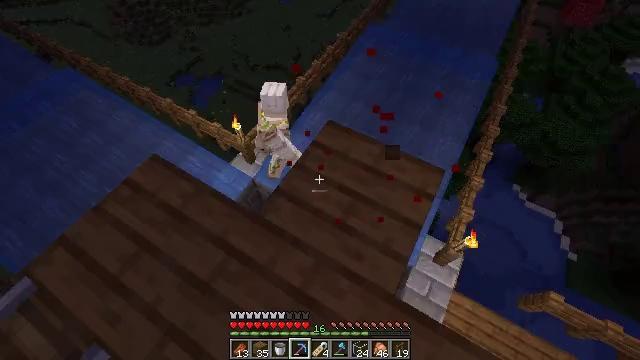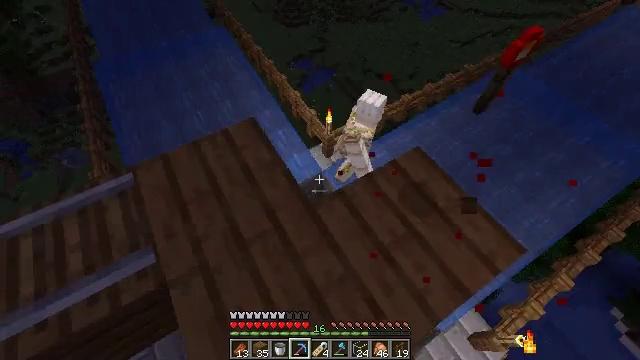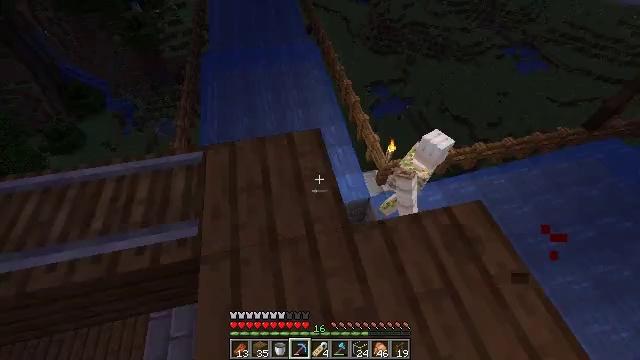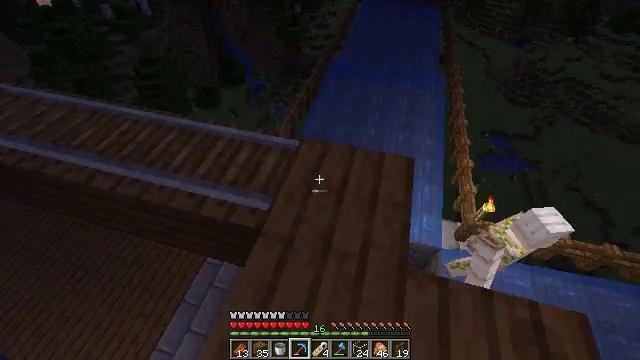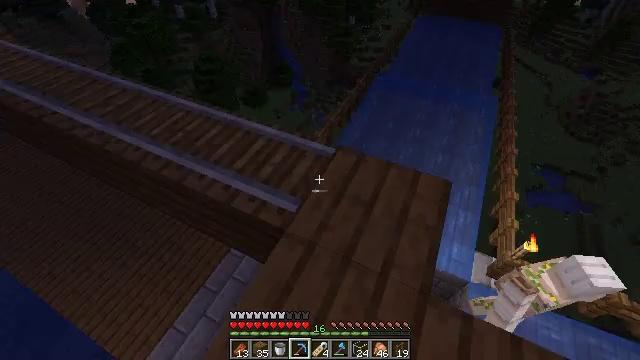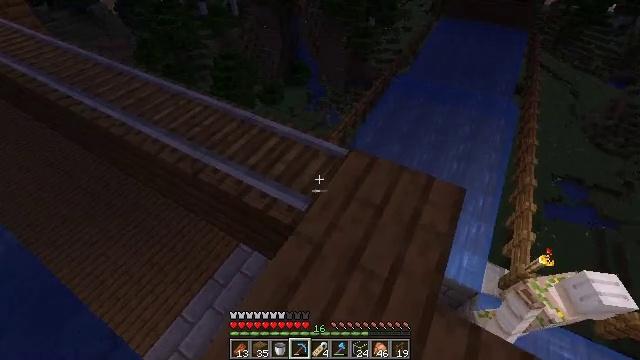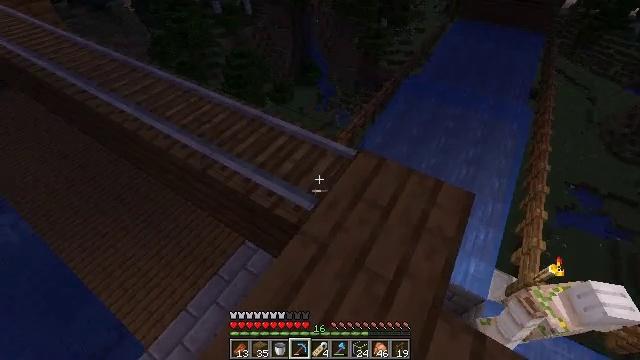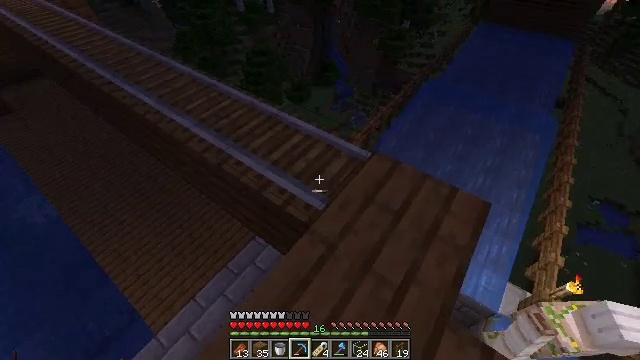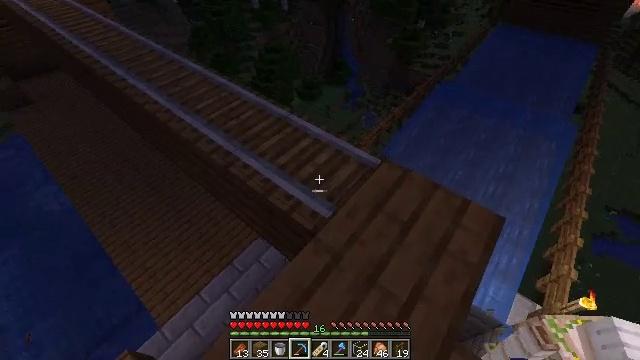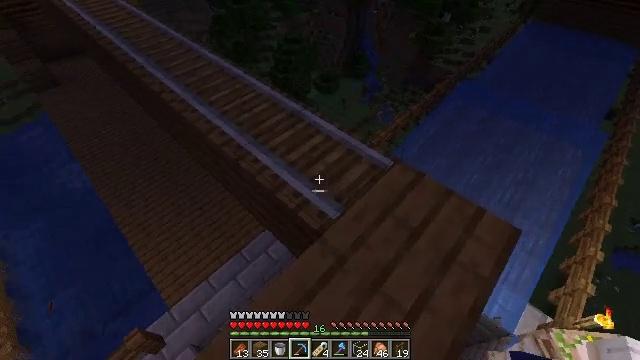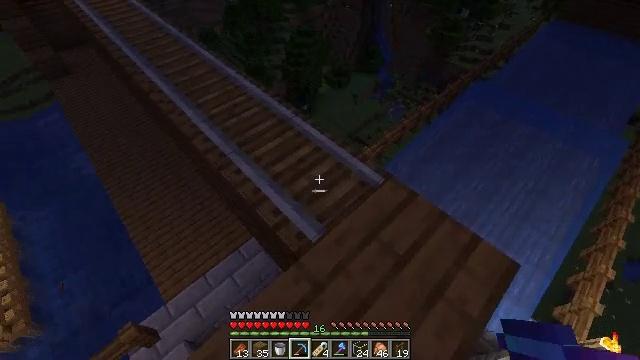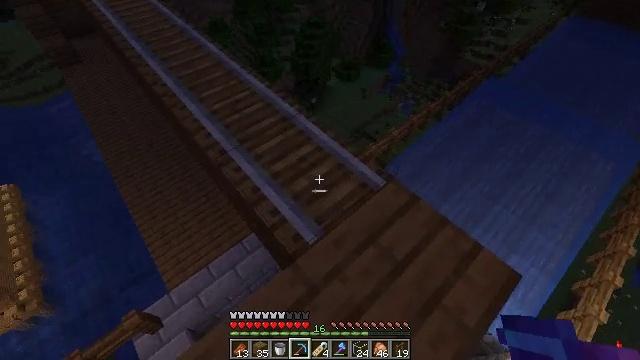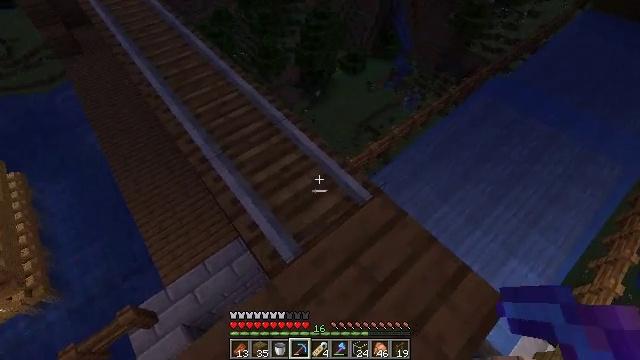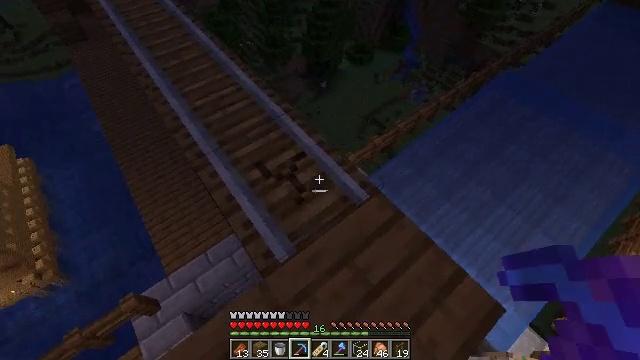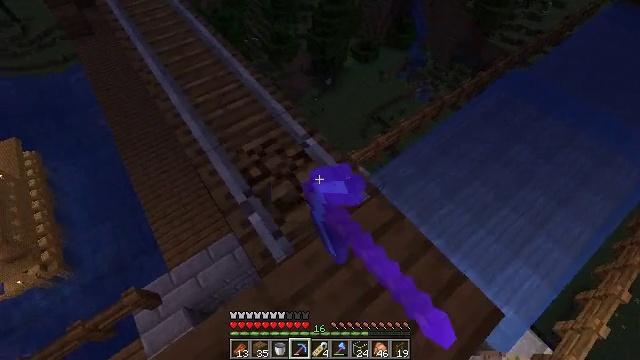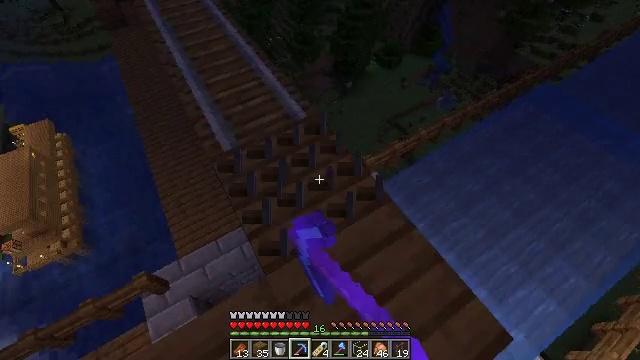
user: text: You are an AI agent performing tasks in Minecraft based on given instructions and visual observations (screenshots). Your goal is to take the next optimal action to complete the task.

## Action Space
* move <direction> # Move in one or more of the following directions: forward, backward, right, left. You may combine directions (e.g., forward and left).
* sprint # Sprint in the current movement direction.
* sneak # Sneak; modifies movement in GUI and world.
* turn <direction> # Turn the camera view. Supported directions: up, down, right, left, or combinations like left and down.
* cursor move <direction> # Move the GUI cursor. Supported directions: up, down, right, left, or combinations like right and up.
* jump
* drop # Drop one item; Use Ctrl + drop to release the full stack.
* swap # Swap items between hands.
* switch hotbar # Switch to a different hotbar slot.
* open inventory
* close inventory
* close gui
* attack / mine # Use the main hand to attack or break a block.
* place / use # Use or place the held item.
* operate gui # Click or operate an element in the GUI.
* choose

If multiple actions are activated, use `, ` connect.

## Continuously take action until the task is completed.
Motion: motion action
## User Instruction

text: Gather the rail for future use.
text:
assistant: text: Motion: turn left and up
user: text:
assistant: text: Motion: turn left and up
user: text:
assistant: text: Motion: turn left and up
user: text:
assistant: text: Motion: turn left and up
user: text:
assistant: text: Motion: turn left
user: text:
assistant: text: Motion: turn left
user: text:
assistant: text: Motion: turn left
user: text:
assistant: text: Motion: move forward, turn left
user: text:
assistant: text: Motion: move forward and move right, turn left and down
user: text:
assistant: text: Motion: move forward and move right, turn left and down
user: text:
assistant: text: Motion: move forward and move right, turn left and down
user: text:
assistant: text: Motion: turn left and down
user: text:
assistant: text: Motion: turn left and down, attack / mine
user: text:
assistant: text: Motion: turn left, attack / mine
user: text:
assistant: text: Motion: turn left, attack / mine
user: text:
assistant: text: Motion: turn left and up, attack / mine
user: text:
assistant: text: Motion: move forward, turn left, attack / mine
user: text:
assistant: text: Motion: move forward, turn left and up, attack / mine
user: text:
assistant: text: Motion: move forward, turn left, attack / mine
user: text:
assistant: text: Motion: move forward, turn left, attack / mine
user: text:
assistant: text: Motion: turn left and up, attack / mine
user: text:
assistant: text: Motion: turn left and up, attack / mine
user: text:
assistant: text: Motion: turn left, attack / mine
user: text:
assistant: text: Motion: turn left, attack / mine
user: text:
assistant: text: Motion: turn left, attack / mine
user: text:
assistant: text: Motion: move forward, attack / mine
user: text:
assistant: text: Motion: move forward, attack / mine
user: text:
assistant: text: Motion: move forward, attack / mine
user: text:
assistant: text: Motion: move forward, turn right, attack / mine
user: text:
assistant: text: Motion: attack / mine